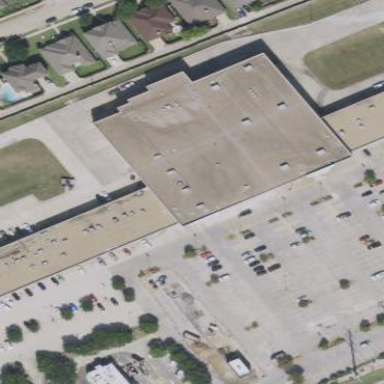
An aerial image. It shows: Retail building.